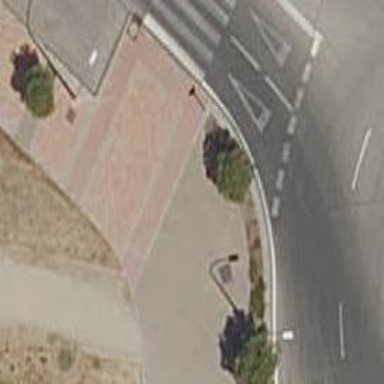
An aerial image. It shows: Cobblestone sidewalk.